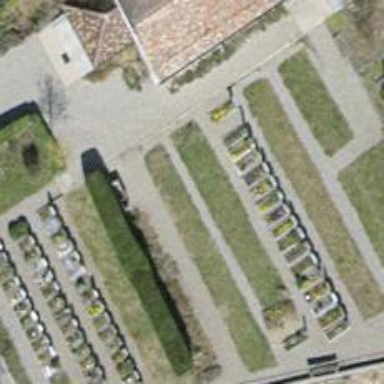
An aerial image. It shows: Cemetery.